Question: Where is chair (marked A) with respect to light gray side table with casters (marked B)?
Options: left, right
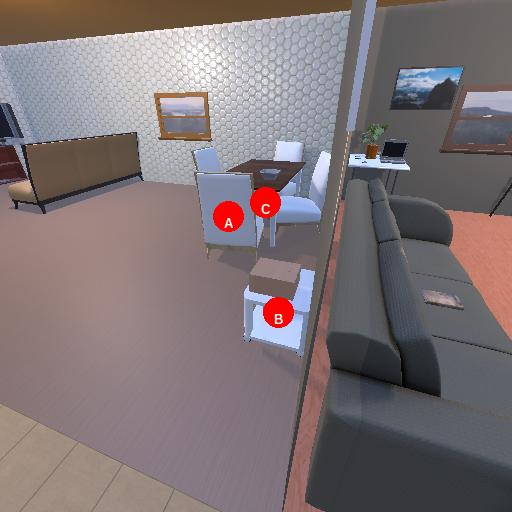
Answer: left